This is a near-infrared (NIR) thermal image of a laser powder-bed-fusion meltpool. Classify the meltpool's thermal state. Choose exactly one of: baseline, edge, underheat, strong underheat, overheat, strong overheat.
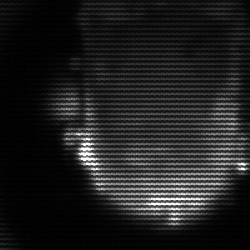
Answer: baseline